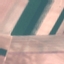
Label: AnnualCrop